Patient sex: M
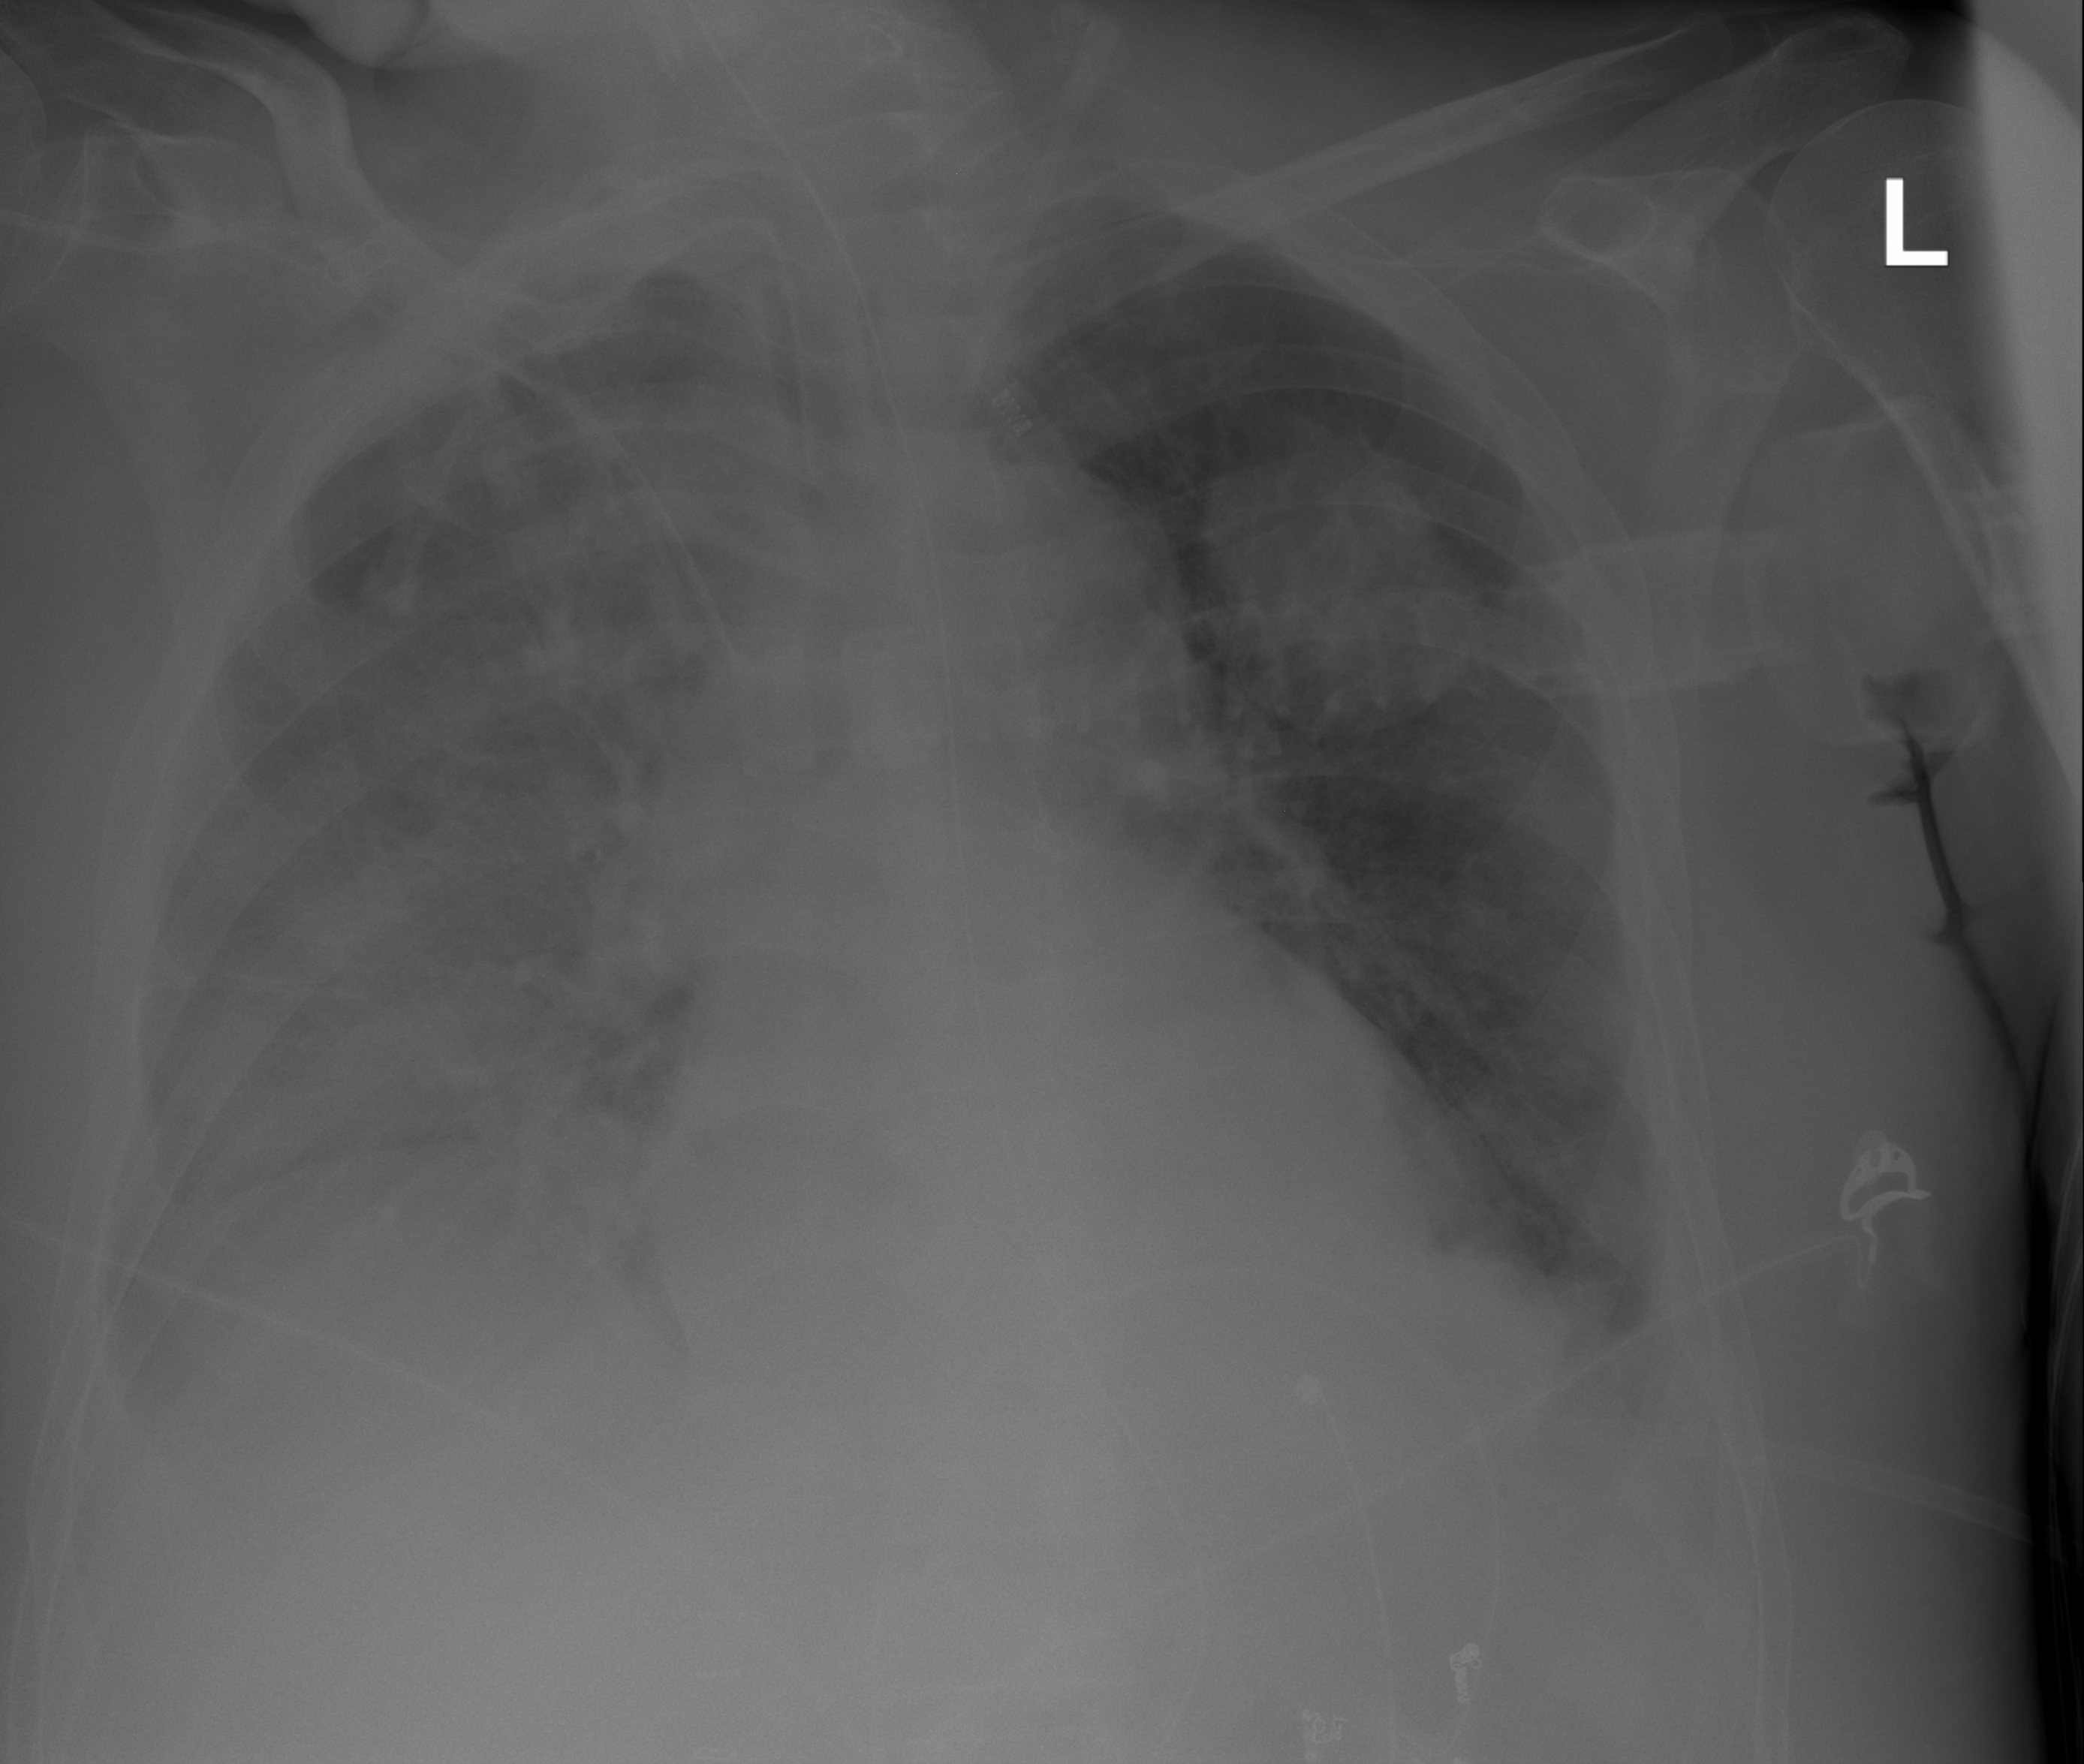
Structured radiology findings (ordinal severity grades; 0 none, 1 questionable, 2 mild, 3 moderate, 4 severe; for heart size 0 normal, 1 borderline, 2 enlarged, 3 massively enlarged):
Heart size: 1
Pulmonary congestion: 2
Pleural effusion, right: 3
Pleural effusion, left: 2
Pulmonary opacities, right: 4
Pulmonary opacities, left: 2
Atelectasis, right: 2
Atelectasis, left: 2